Question:
The code sample is:
'''
<body>
<h4 style="position:absolute;left:200px;top:120px;">Mark skills to add</h4>
<div class=""style="position:absolute;top:170px;left:120px;width:1100px;background-color:#CCC;padding-bottom:50px;padding:20px;">
<form class="" action="AddSkills">
<h4 style="">Business Accounting Human Resources and Legal</h4>
<p style="float:left;width:200px;height:30px;"><input type="checkbox" value="79" name="skill0"/> Accounting</p>
<p style="float:left;width:200px;height:30px;"><input type="checkbox" value="80" name="skill1"/> Audit </p>
<h4 style="">Data Entry and Admin</h4>
<p style="float:left;width:200px;height:30px;"><input type="checkbox" value="56" name="skill6"/> Article submission</p>
<p style="float:left;width:200px;height:30px;"><input type="checkbox" value="57" name="skill7"/> Data entry </p>
<input type="hidden" value="<%=tot%>" name="tot"/>
<input style=""type="submit" value="Add selected skills" class="btn btn-danger">
</form>
</div>
</body>
'''
I want the output to be like the one when using 'display:inline;' (inside '<p></p>') and the spacing to be like the one when using 'float:left;'(inside '<p></p>')
How do I do this?
P.S. -> I am fetching the contents from database on a jsp page. The code here is from the view-source
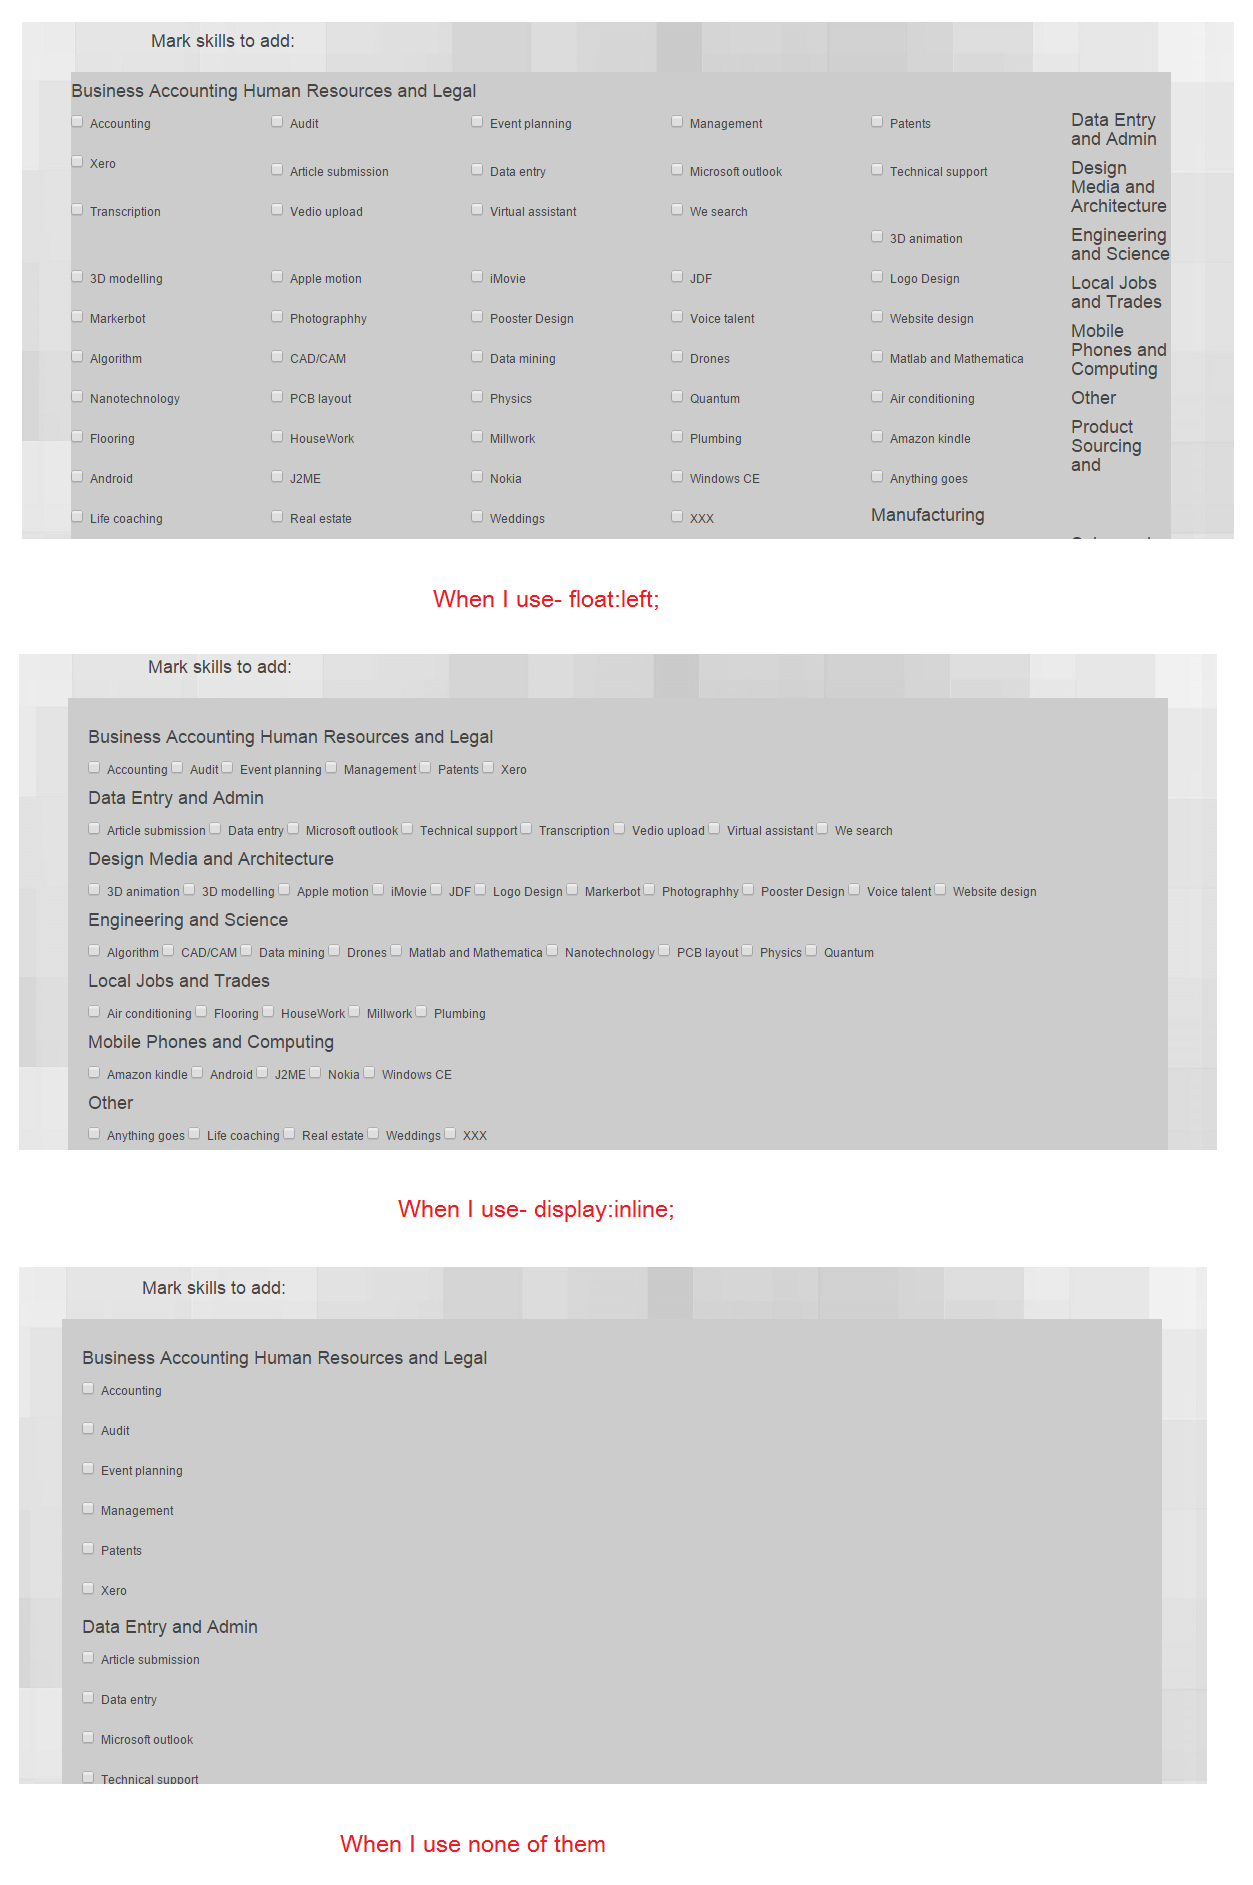
Answer: Try using 'display: inline-block'.